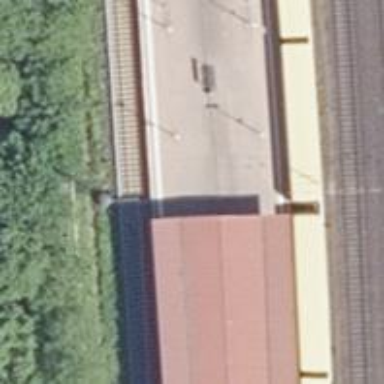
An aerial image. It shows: Platform edge at railway station.